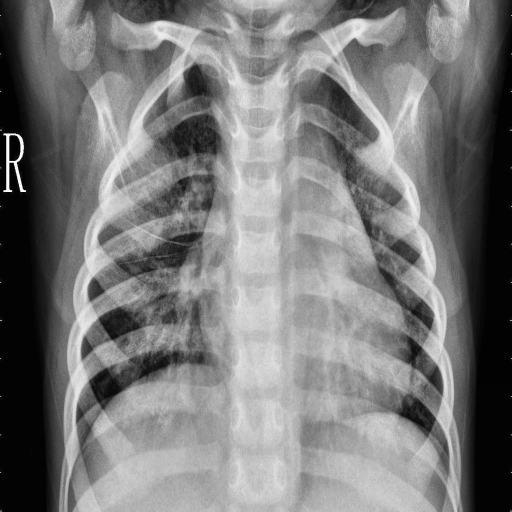
Finding: PNEUMONIA